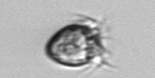
Label: Ciliophora